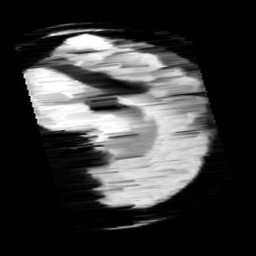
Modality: minIP
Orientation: sagittal
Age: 11
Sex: male
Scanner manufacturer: siemens
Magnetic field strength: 3 T
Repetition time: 0.027 s
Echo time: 0.02 s